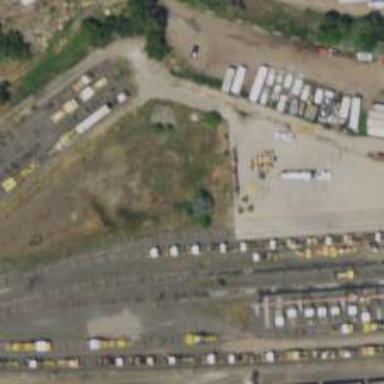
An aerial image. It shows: Railway yard.